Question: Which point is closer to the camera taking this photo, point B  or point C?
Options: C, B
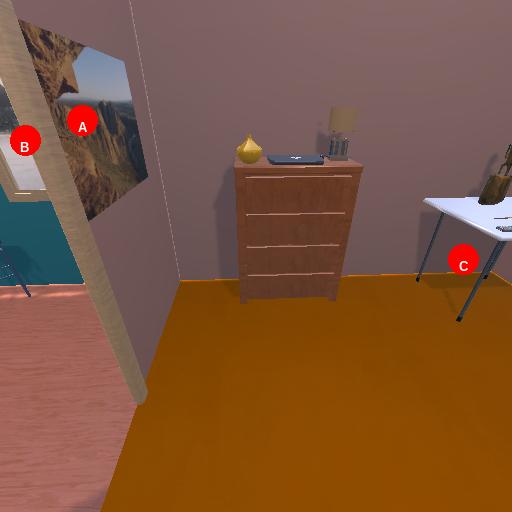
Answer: C